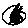
Label: house